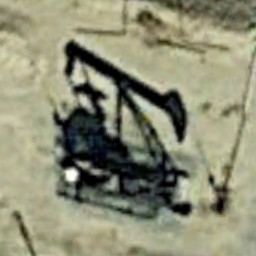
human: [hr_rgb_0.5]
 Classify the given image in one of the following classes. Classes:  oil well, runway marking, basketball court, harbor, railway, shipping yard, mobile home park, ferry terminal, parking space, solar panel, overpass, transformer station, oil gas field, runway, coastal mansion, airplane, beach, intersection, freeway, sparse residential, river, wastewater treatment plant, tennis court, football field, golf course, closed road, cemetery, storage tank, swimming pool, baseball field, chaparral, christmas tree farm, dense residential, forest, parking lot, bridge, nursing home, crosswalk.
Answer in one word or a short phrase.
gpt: oil well